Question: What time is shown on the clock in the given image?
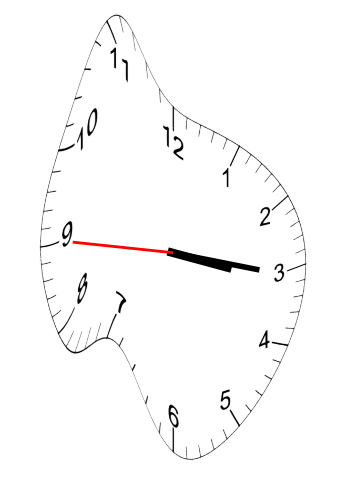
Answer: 03:15:45